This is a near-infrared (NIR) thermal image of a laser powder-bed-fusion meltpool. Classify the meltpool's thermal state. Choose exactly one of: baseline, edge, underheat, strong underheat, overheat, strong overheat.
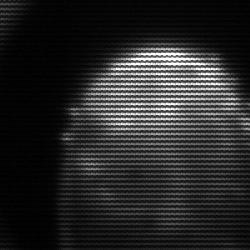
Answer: edge